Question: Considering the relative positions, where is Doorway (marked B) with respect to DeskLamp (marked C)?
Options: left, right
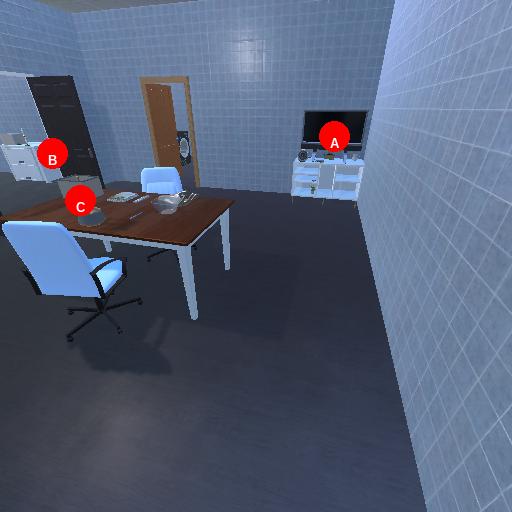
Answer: left